Question: I'd like to reorder files on my usb stick. The problem is the mp3 reader which will read the files in the exact order as they were written to the stick.
The only way to output the order in which the player reads'em is to use which outputs the content unsorted.
It doesn't help to touch every file to update the last write time, I already tried that. It still remains in the same order if I output it with
I already thought about "rewriting" the FAT to correct the order but I thought maybe the community knows an easier way. Probably there is a way in bash to accomplish this.

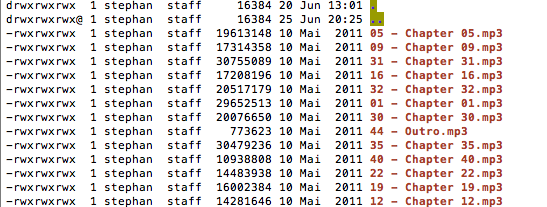
Answer: The best answer is best summarized as "it's a fools' errand; don't try". Filesystems in general do not make guarantees about the order in which results are returned, and there's no guarantee that this order matches any canonical on-disk order. (Results may be returned from a cache; from an unordered index; etc).
If you insist on trying...
'''
dest=$1
tmpdir=$(mktemp -d -t tempdir.XXXXXX)
mv "$dest"/* "$tmpdir" # move files out of the location
for f in "$tmpdir"/*; do # globs are implicitly sorted in LC_COLLATE order
mv "$f" "$dest/" # ...so move them back in in that order.
done
'''